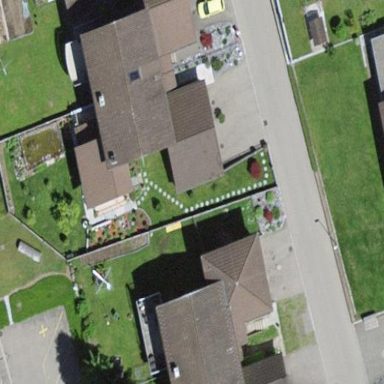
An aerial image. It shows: Semidetached house.